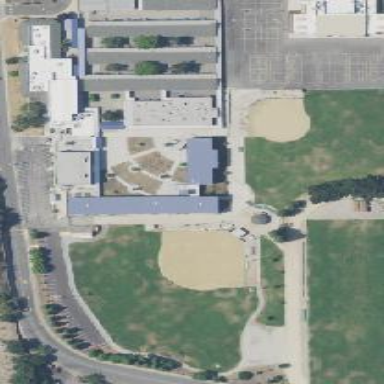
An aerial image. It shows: School.